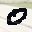
Label: 0